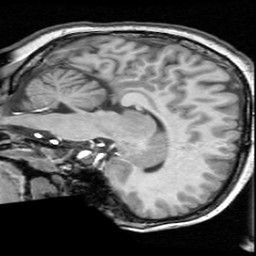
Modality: T1w
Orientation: sagittal
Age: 11
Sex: male
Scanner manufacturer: ge
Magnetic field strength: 1.5 T
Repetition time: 0.03333 s
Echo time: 0.008 s